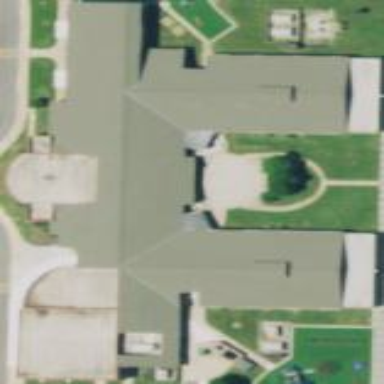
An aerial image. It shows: School building.